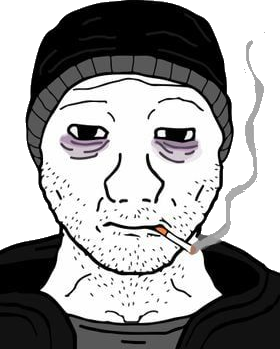
Label: 5_Doomer